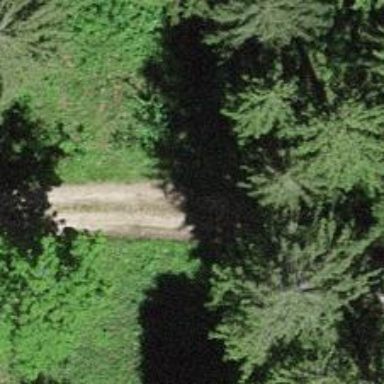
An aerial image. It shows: Track road with grade4 tracktype.